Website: lowes
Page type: order-tracking
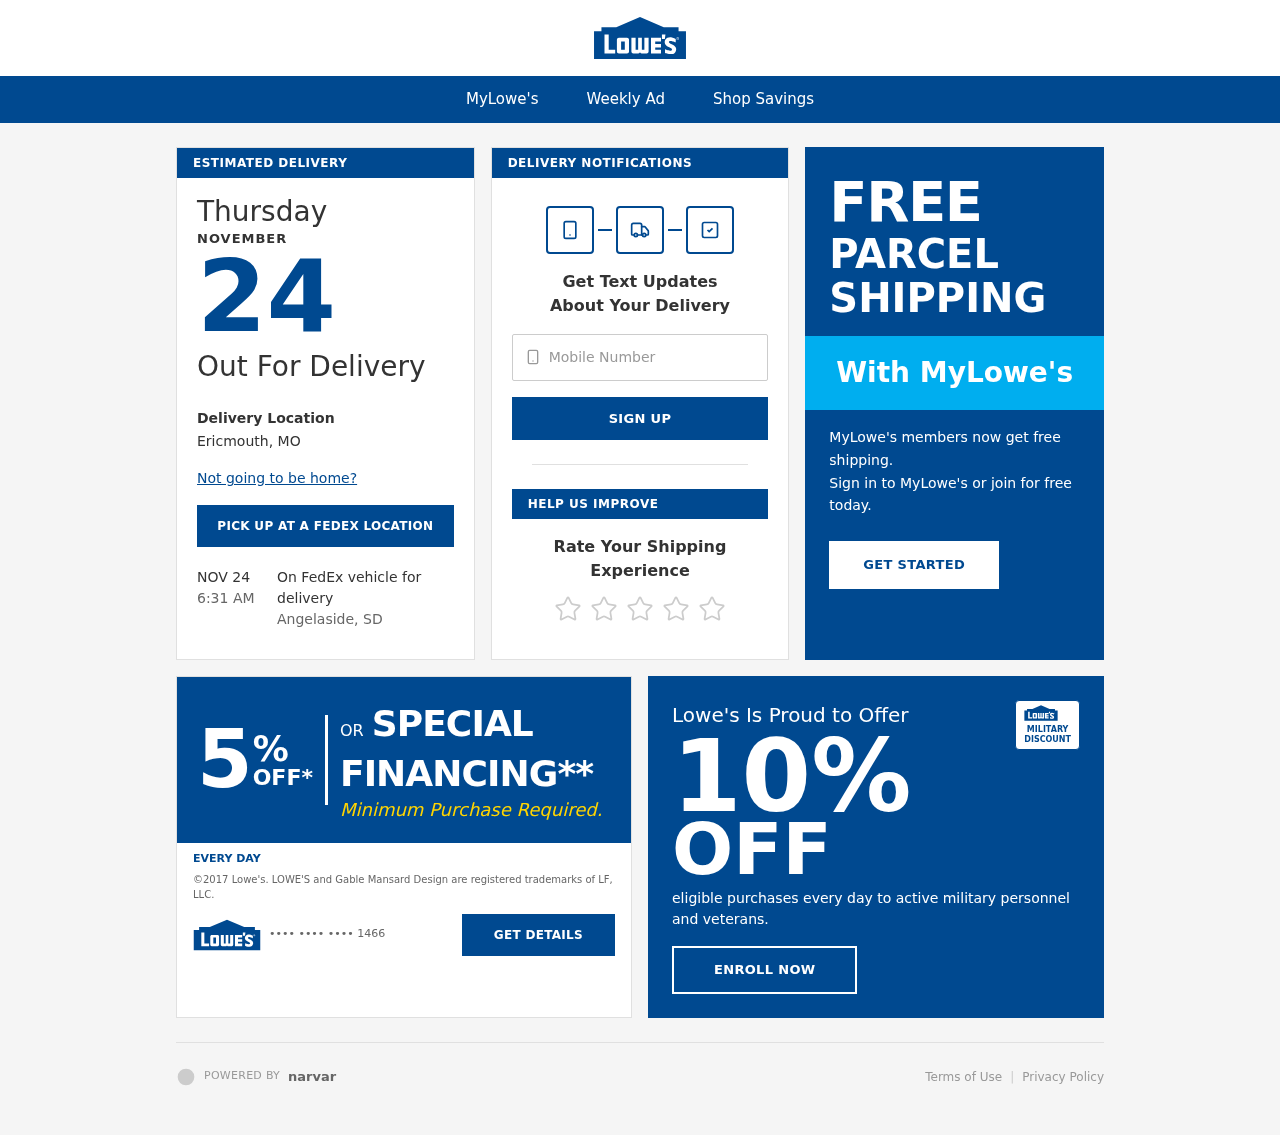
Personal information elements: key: PII_CARD_LAST4
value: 1466
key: PII_PHONE
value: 3618484912
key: PII_CITY_STATE
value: Ericmouth, MO
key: PII_CITY_STATE2
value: Angelaside, SD
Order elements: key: ORDER_DELIVERY_DATE
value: NOV 24
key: ORDER_DELIVERY_DATE
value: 6:31 AM
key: ORDER_DELIVERY_DATE
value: NOVEMBER
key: ORDER_DELIVERY_DATE
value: Thursday
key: ORDER_DELIVERY_DATE
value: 24